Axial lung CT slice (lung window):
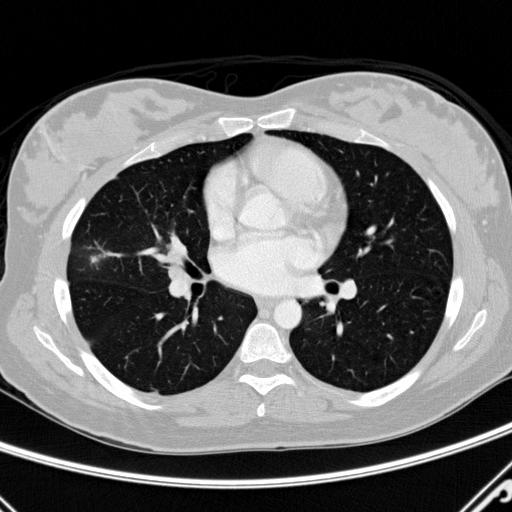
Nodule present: yes
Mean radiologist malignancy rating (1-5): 4